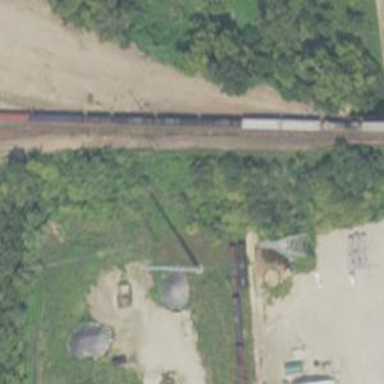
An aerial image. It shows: Railway track.